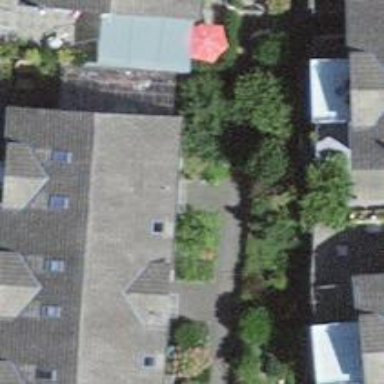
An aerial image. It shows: Terrace building.